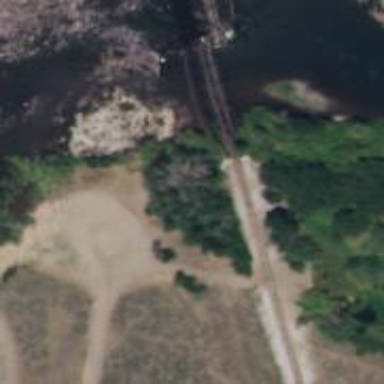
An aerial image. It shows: Disused railway bridge.